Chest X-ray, PA view. Patient: 23 years old, sex F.
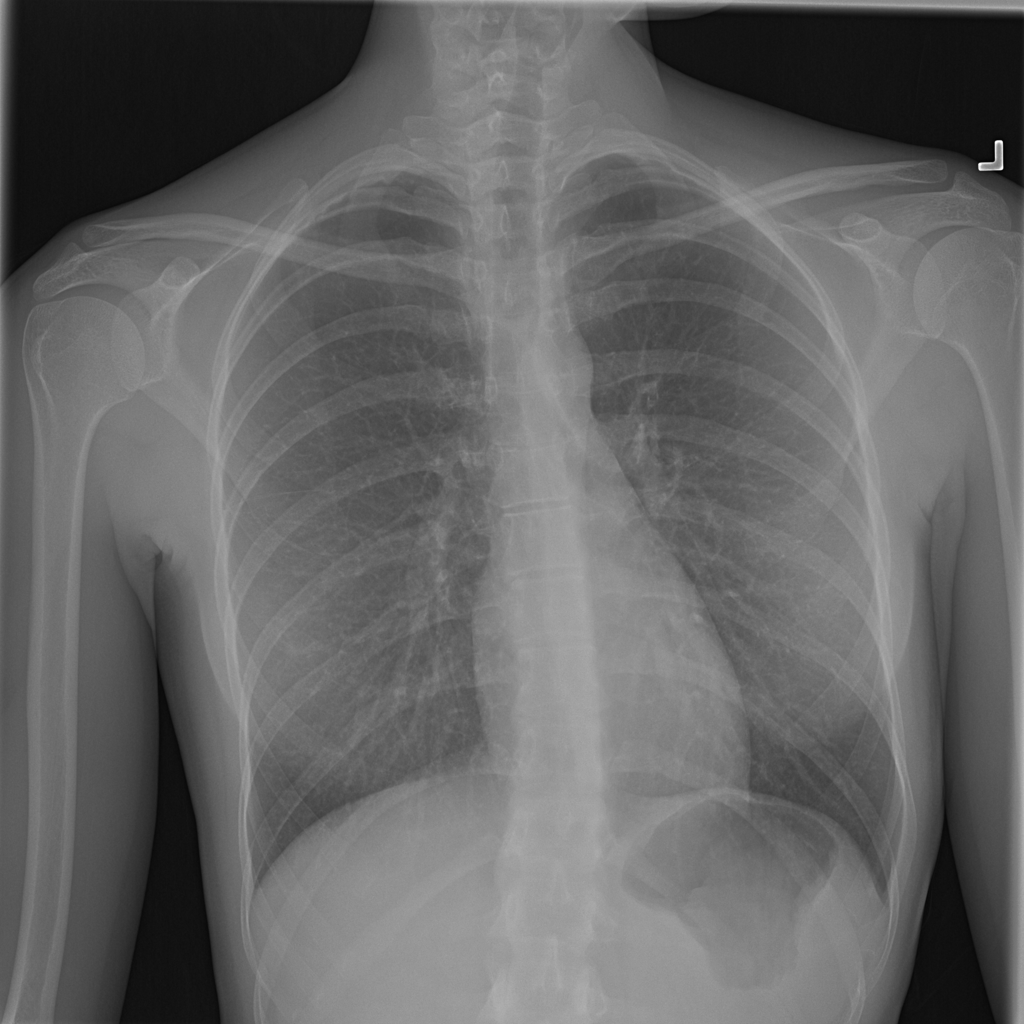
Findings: No Finding